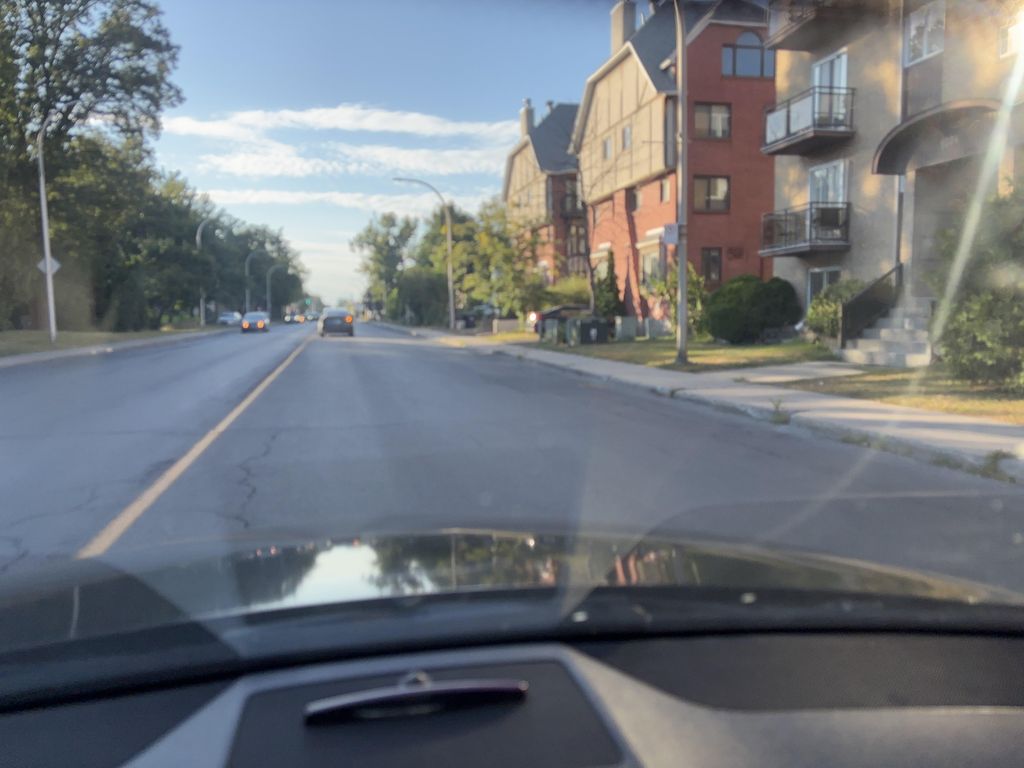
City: montreal